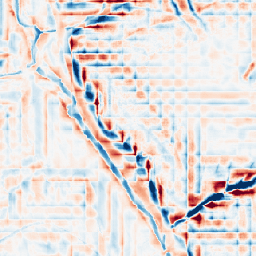
Category: wavelet
Decomposition family: wavelet_dwt
Decomposition parameters: wavelet: db2
level: 4
Upsampling method: area
Upsampling parameters: scale: 4
Upsampling scale: 4